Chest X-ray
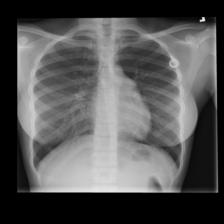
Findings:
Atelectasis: negative
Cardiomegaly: negative
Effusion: negative
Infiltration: negative
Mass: negative
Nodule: negative
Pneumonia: negative
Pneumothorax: negative
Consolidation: negative
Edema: negative
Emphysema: negative
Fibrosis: negative
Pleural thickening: negative
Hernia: negative